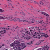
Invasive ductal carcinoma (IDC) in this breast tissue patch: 1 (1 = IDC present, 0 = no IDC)